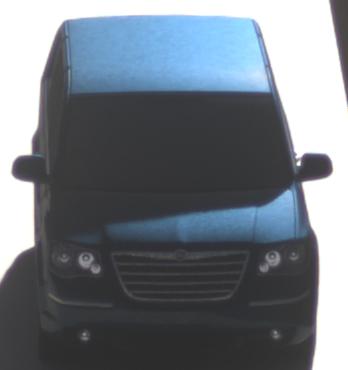
Make: Chrysler
Model: Grand Voyager 3.8
Detailed model: Grand Voyager
Model produced from: 2008/03
Model produced until: 2010/12
Doors: 5
Color: blue
Road condition: dry road
Daytime: morning or afternoon
Contrast: high contrast